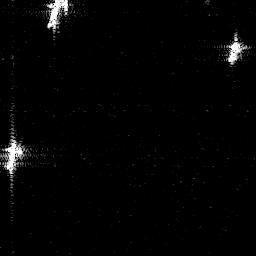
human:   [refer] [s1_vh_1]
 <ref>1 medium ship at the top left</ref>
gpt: <box>[[17, 0, 25, 10, 0]]</box>